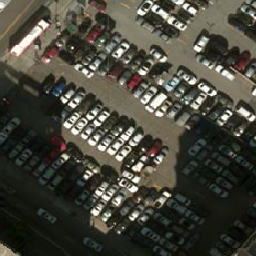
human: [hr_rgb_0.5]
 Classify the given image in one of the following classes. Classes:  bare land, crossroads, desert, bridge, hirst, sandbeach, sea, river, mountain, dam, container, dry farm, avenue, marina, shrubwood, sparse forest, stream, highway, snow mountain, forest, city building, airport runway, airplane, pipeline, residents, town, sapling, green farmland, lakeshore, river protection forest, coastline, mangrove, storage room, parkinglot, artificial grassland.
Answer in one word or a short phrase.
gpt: parkinglot